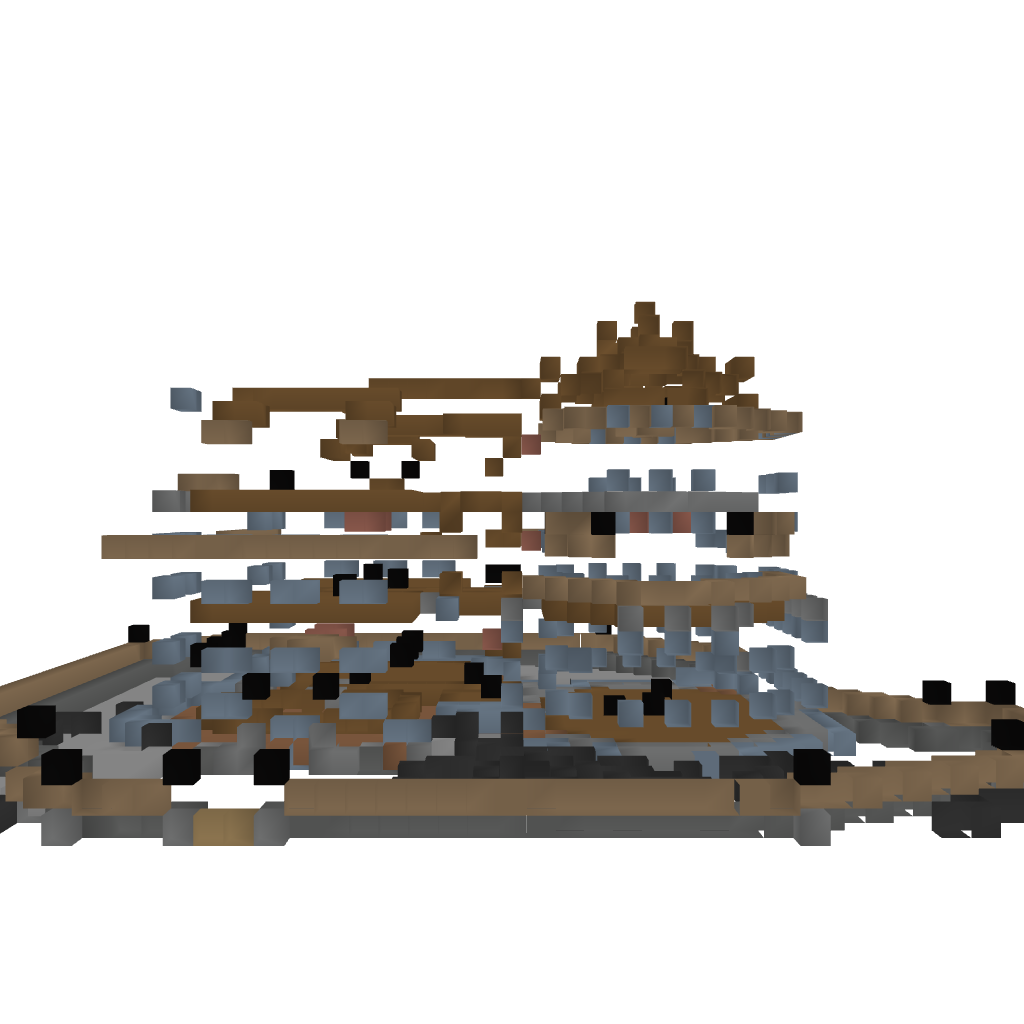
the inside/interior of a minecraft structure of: floating glass city